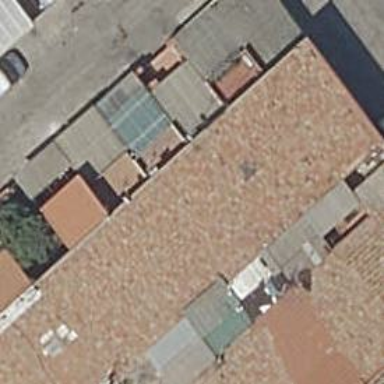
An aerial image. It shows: Terrace building.